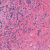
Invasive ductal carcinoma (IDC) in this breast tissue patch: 0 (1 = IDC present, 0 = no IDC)